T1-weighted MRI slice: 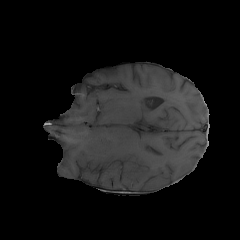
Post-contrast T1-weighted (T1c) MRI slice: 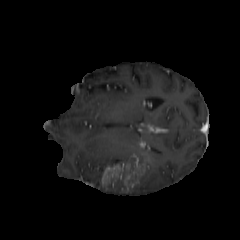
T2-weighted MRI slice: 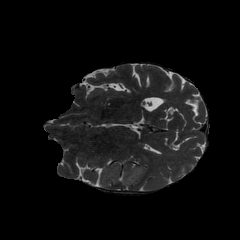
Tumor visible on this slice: yes